Question: I am following these instructions: <URL>
Everything seems to work, but I am getting a "Missing certificate" trying to connect to the API Explorer. My private key uploads just fine.
I am leaving the "End User ID" blank because I am not sure what to put there, and the instructions do not specify what to put there.

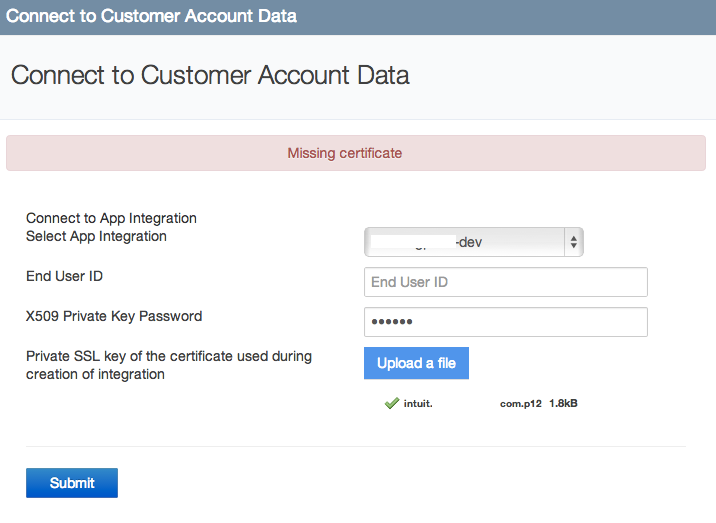
Answer: The answer is: (in the comment above)
Could you try clearing your cache and uploading your cert again. - Jarred Keneally